Question: What's the name of the components that DatePicker and TimePicker are composed from? (a field with arrows that change its value - have a look at the picture below). Is something like this already accessible (I cannot find it in the list of components in the GUI designer), or do I have to create my own version?

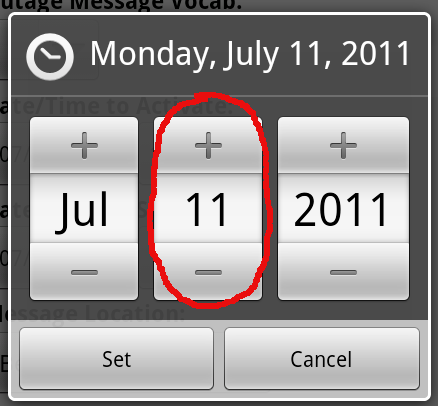
Answer: Unfortunately you have to create your own version..
There is <URL> but is only available from API version 11 but I don't know how you could add the months there in format MMM...
You can simply do a custom component composed of a edit text and two buttons, a button on top and one at the bottom of the edit text.. also I think you can find the + and - buttons under android resources from your android SDK installation.
I hope it helps.